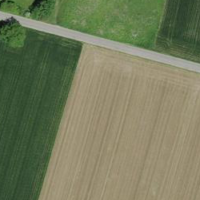
EUNIS habitat code: 25
Species observed at this site:
Linaria vulgaris
Plantago major